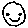
Label: smiley face